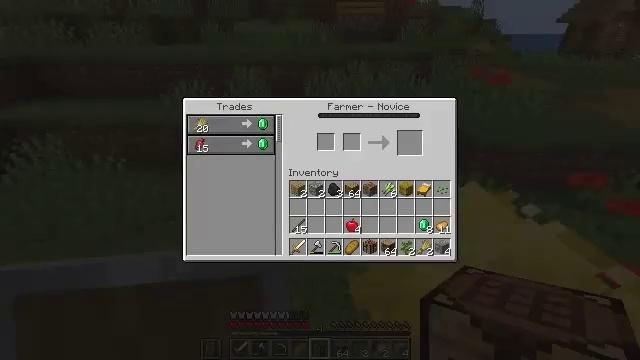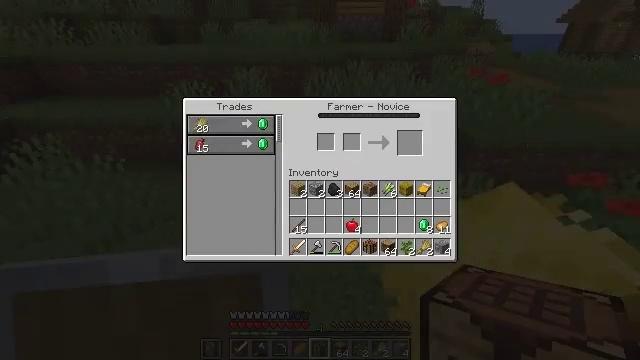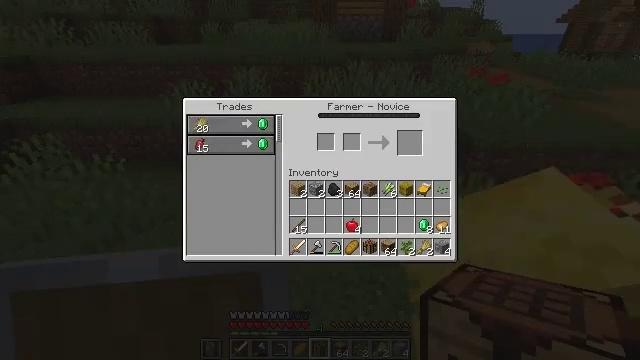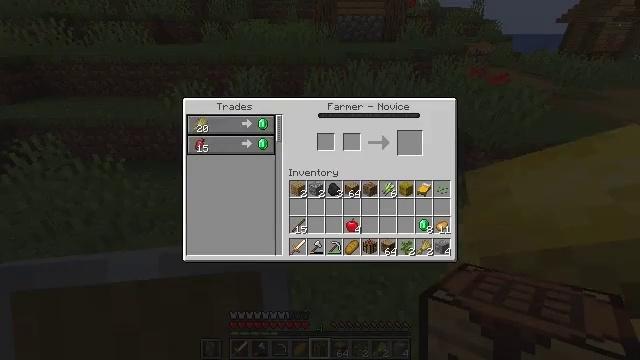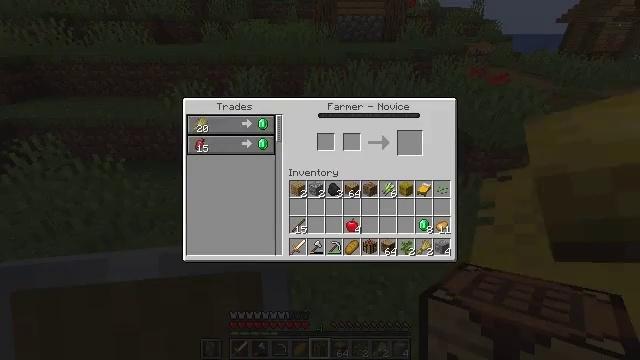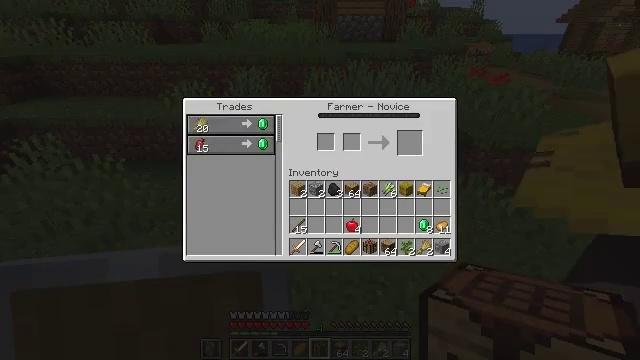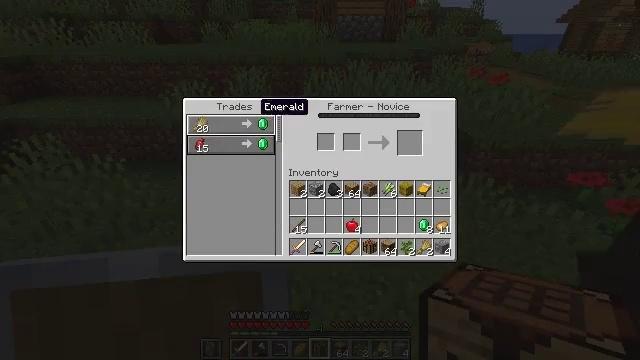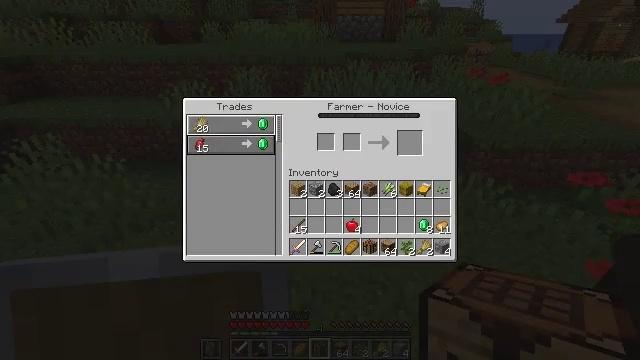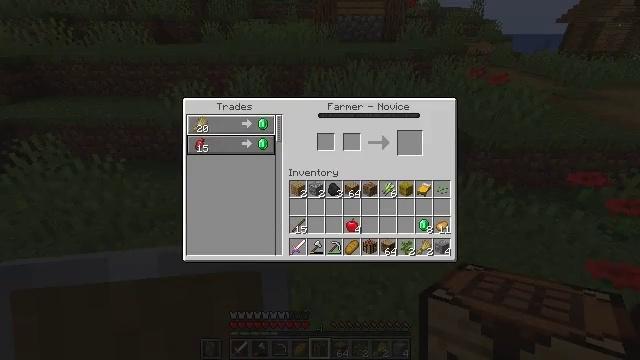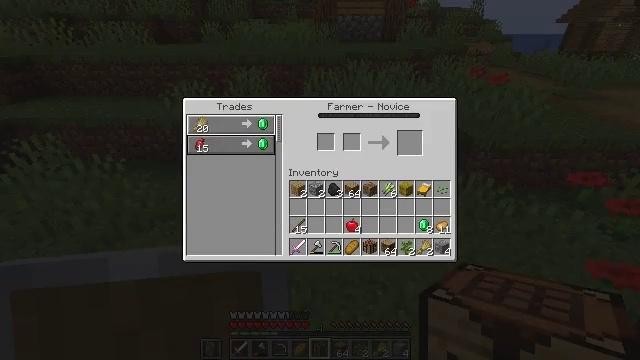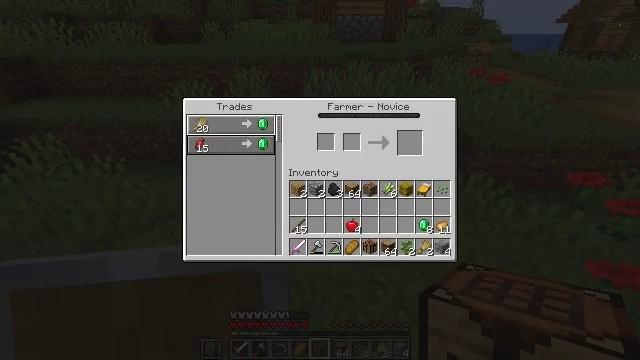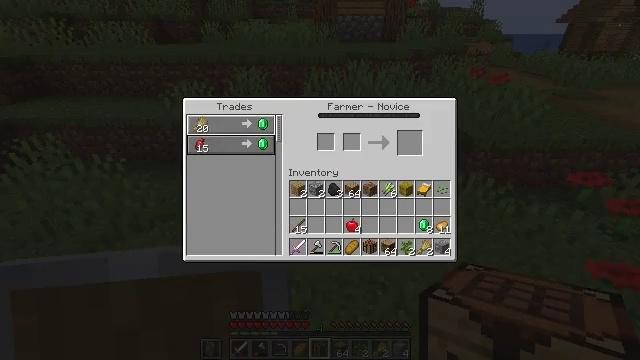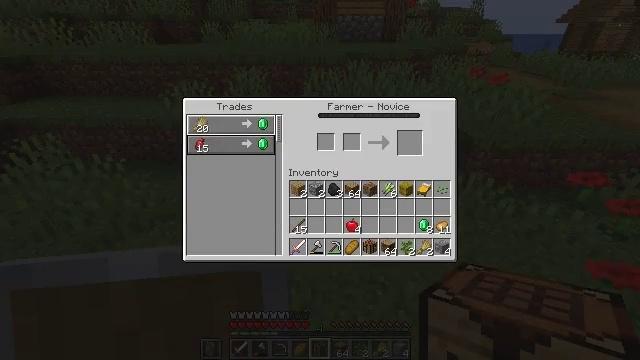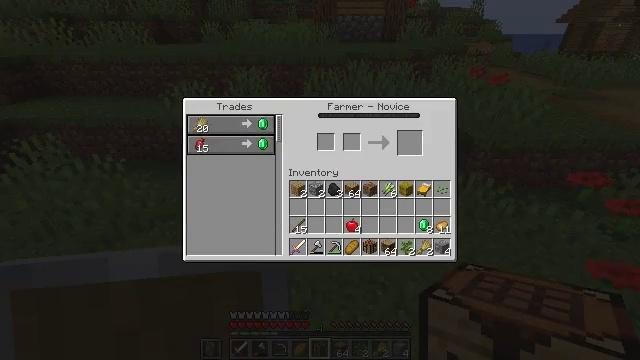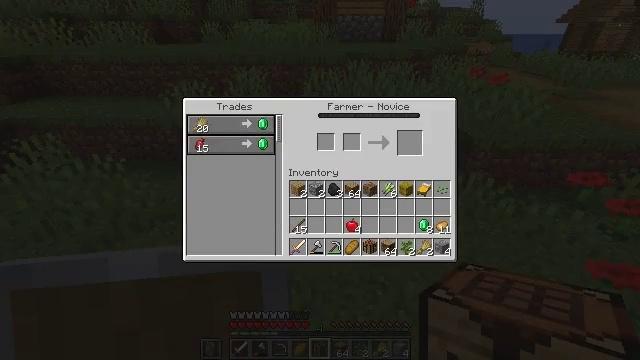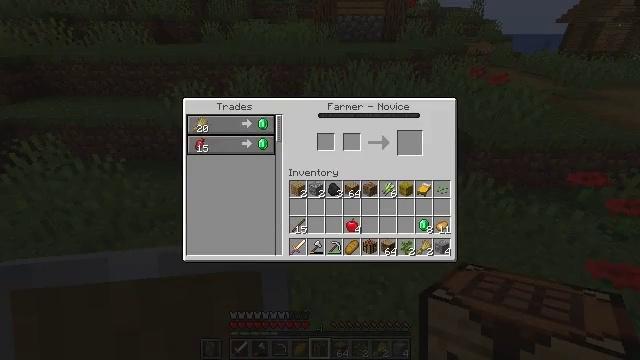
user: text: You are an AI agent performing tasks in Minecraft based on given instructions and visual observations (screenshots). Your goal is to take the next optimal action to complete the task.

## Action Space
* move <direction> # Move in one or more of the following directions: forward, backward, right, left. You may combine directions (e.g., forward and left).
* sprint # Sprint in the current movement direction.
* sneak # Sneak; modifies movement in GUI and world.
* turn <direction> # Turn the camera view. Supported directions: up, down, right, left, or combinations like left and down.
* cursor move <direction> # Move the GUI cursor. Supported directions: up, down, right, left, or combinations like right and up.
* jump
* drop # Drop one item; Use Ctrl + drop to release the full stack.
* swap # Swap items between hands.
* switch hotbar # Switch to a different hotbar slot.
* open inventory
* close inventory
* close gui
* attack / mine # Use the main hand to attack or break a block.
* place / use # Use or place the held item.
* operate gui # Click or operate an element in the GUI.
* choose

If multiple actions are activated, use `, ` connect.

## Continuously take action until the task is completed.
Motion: motion action
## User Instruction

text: Recycle the grindstone by mining it.
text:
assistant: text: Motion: cursor move up
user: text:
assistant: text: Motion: cursor move up
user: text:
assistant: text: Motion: cursor move up
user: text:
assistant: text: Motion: cursor move left and up
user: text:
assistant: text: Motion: cursor move left
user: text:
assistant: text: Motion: cursor move left
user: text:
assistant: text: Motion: cursor move left and down
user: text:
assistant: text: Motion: no_op
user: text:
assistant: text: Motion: no_op
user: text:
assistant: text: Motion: no_op
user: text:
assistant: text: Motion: no_op
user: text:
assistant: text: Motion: cursor move right
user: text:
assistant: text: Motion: cursor move right and up
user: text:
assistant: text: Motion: cursor move right and up
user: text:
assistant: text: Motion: cursor move right
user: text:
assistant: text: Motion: close inventory
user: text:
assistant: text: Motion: close inventory
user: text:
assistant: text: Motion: move forward, turn right and up, close inventory
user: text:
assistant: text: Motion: move forward, turn right and up
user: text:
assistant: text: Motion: move forward, turn right and up
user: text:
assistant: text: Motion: move forward, turn right and up
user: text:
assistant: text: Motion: move forward, turn right and up
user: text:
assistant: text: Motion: move forward, sprint, turn right
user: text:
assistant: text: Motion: move forward, sprint
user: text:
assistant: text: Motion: move forward, sprint, turn right and down
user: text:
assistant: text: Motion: move forward, sprint, turn right and down
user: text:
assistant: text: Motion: move forward
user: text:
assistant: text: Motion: move forward
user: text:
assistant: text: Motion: move forward
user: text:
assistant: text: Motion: move forward, turn right